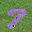
Label: 7